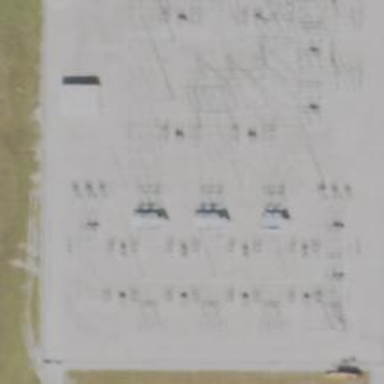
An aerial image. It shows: Switch used for power control.